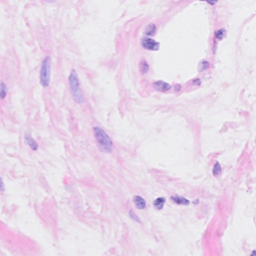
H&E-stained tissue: Breast